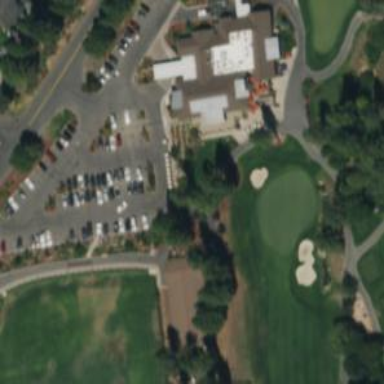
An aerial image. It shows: Service road used as golf cart path.